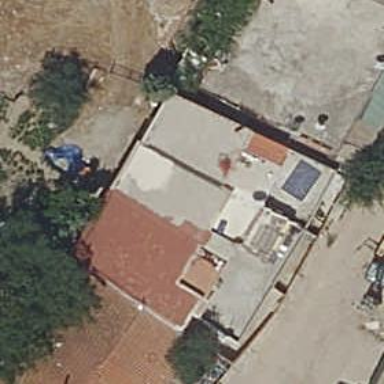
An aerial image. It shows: Detached building.